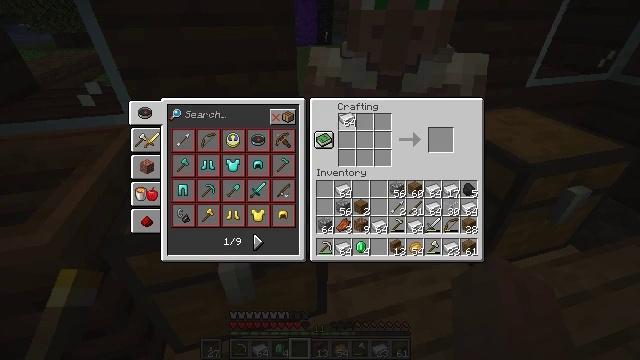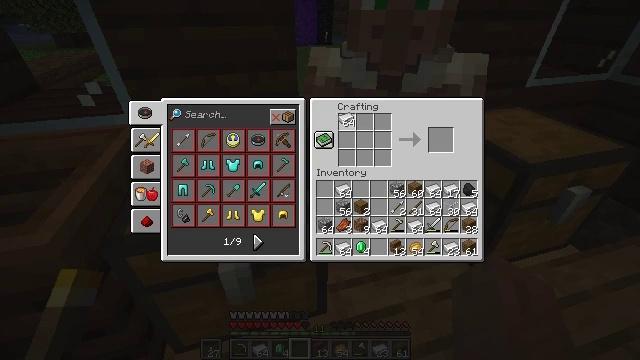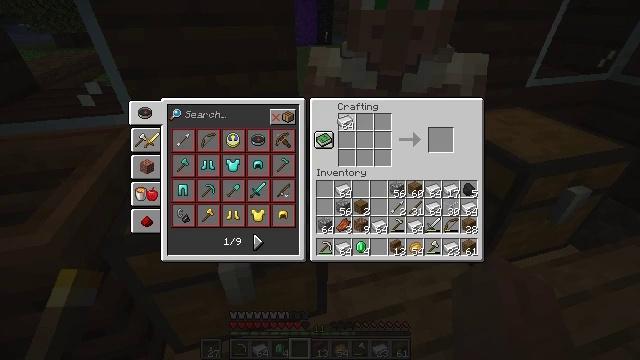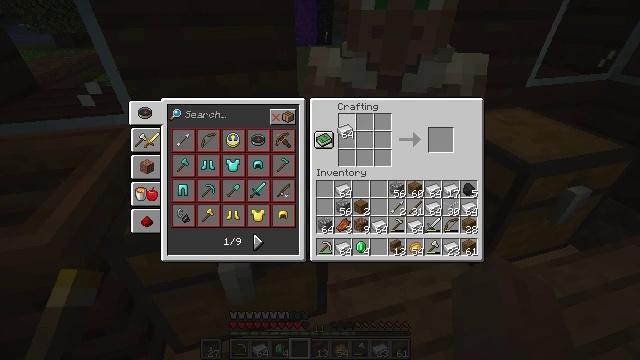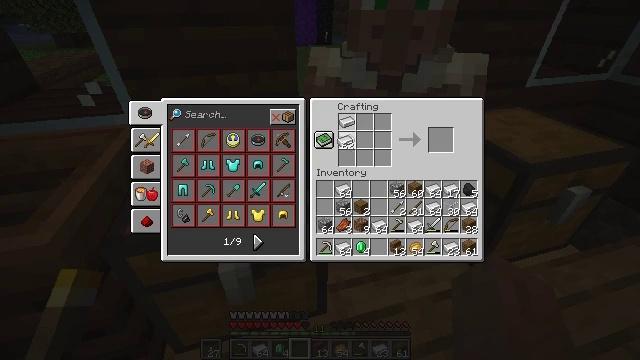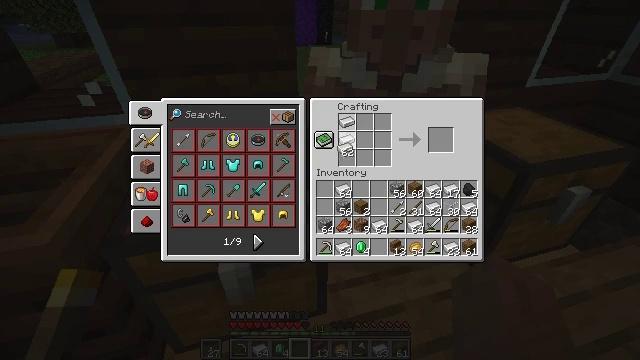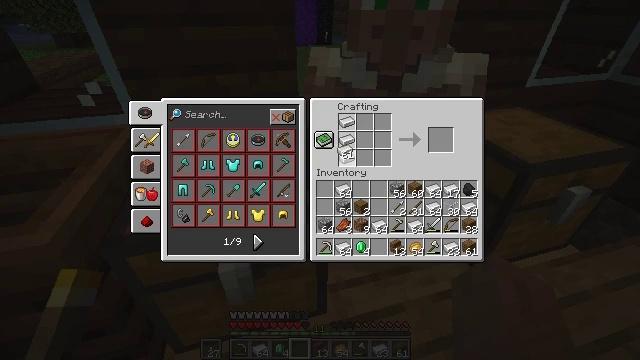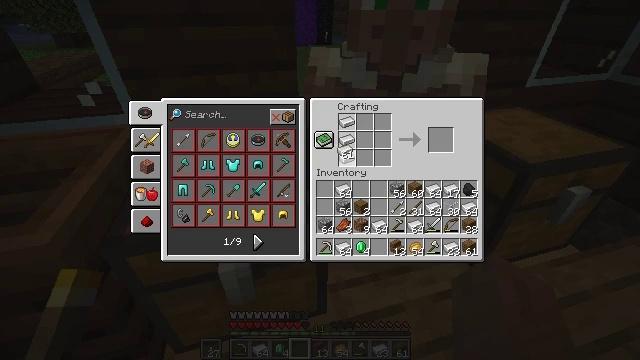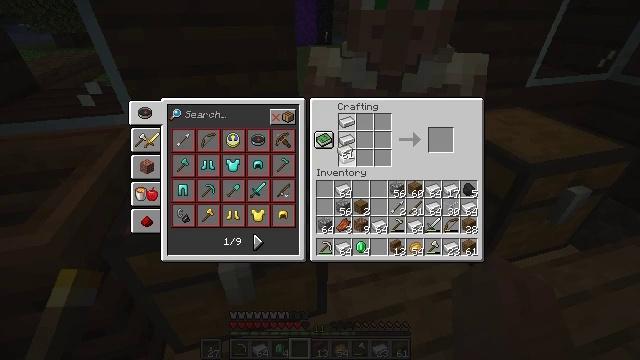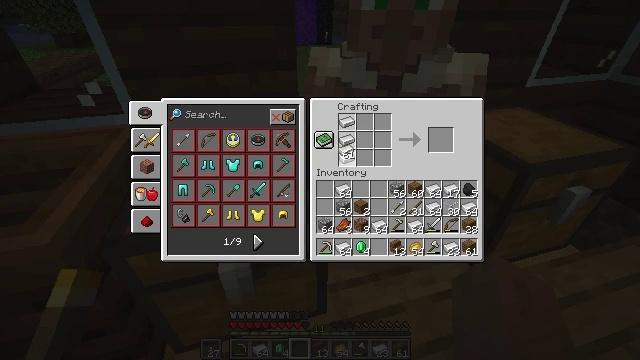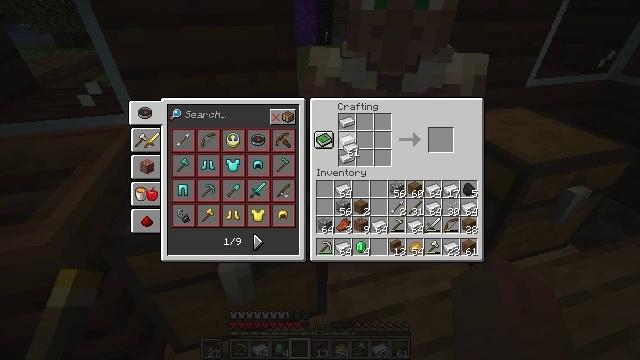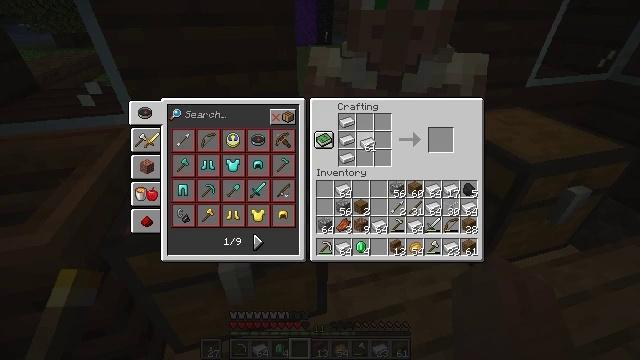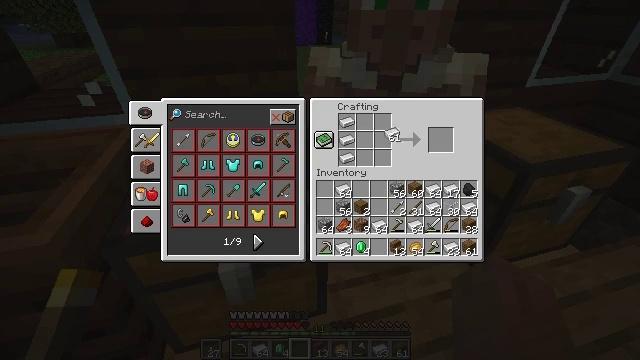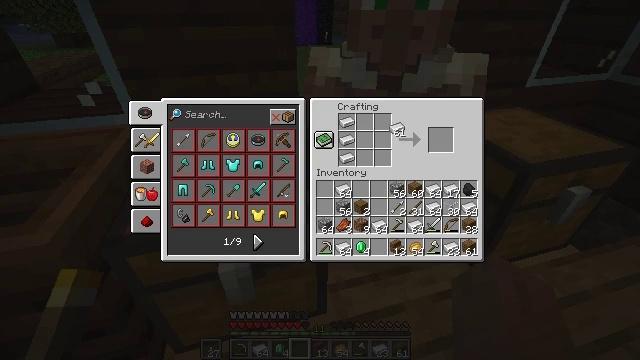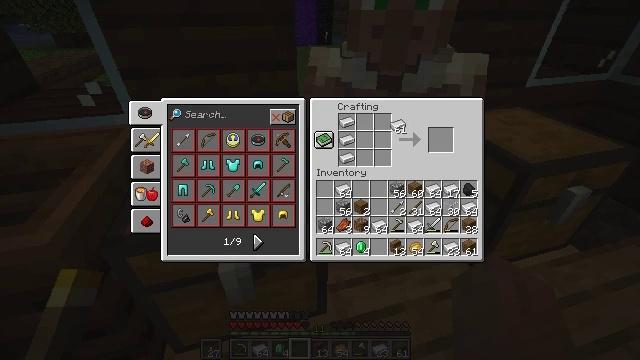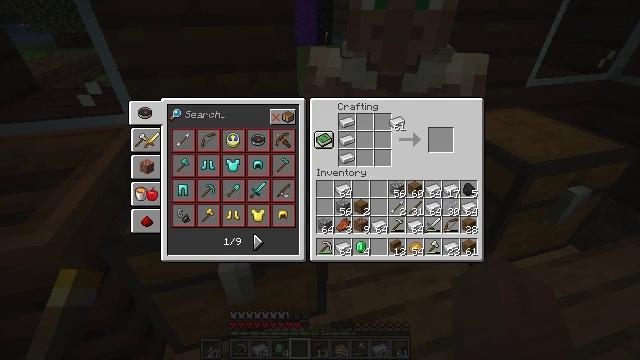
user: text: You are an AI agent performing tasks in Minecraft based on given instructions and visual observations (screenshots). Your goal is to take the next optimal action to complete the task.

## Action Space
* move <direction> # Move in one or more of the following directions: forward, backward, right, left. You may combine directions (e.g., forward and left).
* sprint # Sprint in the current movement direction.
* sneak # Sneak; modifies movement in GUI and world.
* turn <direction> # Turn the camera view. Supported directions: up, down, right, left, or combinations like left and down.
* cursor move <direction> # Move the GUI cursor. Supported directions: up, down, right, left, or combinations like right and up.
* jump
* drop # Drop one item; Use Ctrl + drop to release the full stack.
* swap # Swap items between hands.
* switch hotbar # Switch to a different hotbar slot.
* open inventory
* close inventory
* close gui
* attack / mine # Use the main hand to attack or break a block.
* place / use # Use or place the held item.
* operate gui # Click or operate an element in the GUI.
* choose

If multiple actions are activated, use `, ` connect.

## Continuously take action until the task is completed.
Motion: motion action
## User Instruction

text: Make rails on the crafting table.
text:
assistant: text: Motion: choose
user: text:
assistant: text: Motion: choose
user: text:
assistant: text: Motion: cursor move down, choose
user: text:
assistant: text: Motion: cursor move down, choose
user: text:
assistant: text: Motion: cursor move down, choose
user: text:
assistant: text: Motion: choose
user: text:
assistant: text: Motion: choose
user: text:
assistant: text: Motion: choose
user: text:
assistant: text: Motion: choose
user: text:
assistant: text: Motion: no_op
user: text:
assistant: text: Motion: cursor move right
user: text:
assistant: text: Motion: cursor move right and up
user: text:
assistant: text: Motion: no_op
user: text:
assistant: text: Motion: no_op
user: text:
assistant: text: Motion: no_op
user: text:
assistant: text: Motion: no_op
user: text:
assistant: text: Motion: no_op
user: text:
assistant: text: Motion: no_op
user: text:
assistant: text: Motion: no_op
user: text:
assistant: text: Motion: no_op
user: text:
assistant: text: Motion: no_op
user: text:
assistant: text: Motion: no_op
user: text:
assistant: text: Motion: no_op
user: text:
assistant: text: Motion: no_op
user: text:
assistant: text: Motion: choose
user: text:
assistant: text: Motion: choose
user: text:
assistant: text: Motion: choose
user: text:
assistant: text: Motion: cursor move down, choose
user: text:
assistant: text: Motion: cursor move down, choose
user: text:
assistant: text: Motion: choose